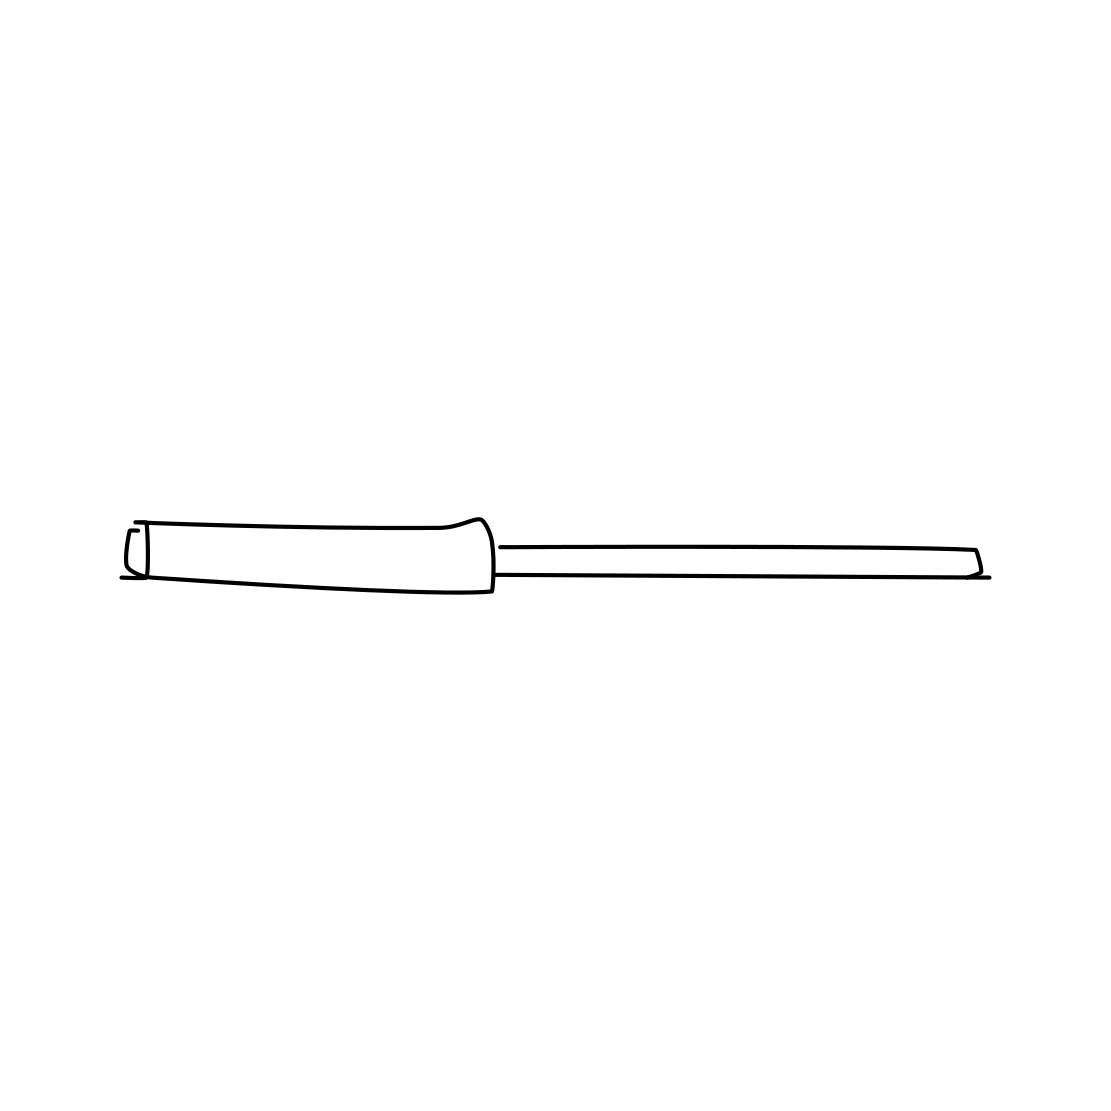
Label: screwdriver